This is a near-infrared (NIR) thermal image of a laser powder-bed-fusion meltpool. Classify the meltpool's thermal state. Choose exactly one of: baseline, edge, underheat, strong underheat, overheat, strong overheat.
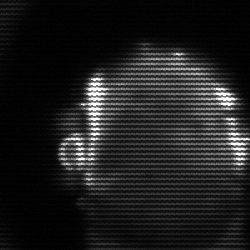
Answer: baseline